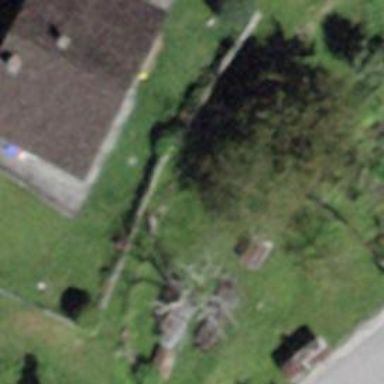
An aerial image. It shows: Detached building.